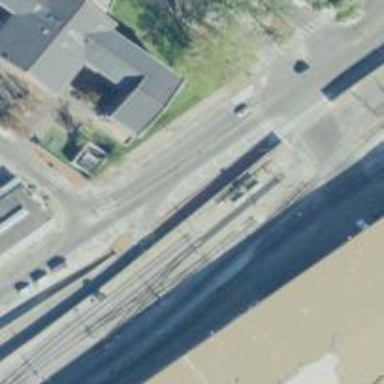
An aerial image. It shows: Tram railway with electrified contact lines.